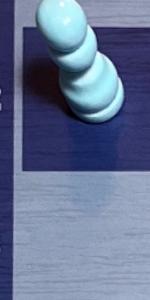
Label: Empty